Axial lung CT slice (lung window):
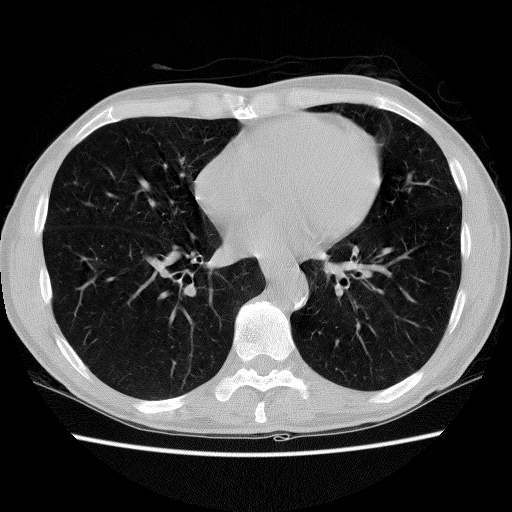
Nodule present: no